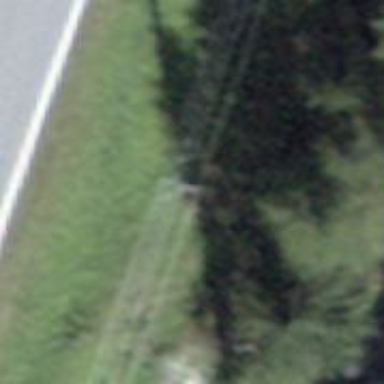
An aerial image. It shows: Concrete power pole.